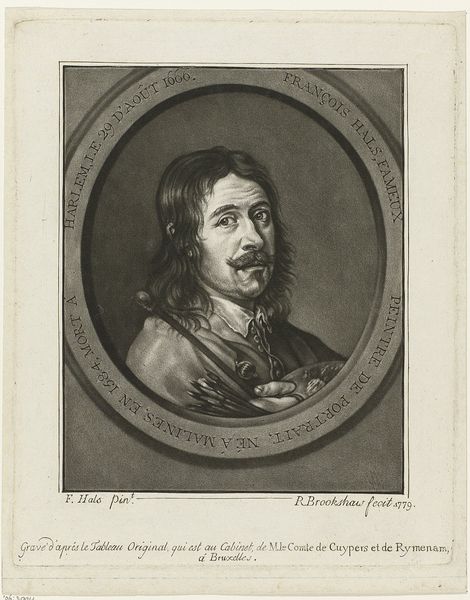
Titel: Portret van Frans Hals
Künstler: Richard Brookshaw
Standort: Amsterdam
Institution: Rijksmuseum
Schlagwörter: affiche, artiste, homme, moustache, portrait, canne, peintre, bouc, pinceau, cheveux long